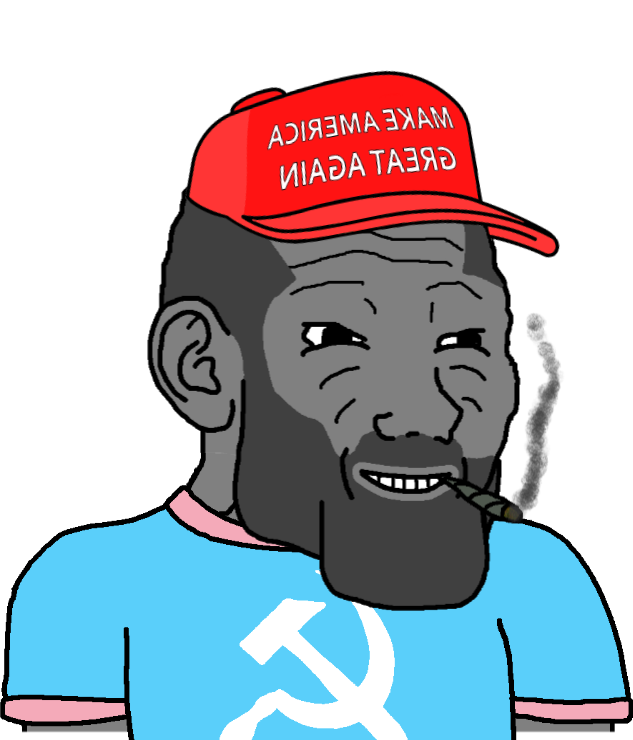
Label: 5_Grey_Chad